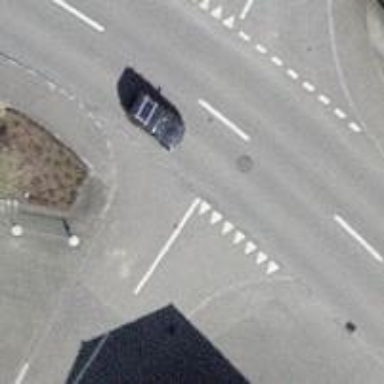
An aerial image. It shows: Road with "give way" sign.